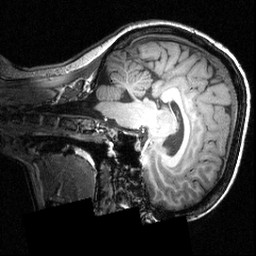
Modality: T1w
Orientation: sagittal
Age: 28
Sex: female
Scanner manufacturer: siemens
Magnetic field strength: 3.951 T
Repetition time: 1.5 s
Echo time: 0.00335 s